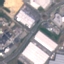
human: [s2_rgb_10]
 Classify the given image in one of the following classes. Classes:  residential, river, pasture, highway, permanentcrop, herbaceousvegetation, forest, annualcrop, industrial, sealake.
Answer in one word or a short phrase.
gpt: Industrial